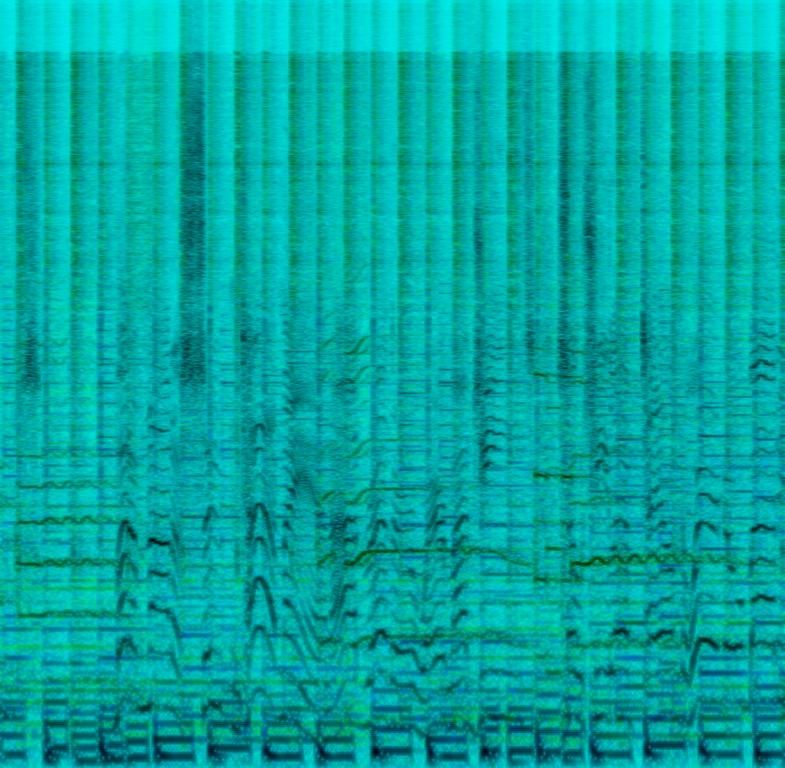
This is a country folk song with a generally positive, cheerful and joyful vibe to it. The singer is a man with an elderly voice that has a quality that sounds like a gurgle. His style of singing and the content of lyrics and melody are similar to hearing a story being told. There aren't really any rhyming lyrics - it's more like he is telling a story in song form. There are licks being played on an electric guitar, as well as certain motifs on the violin  in between particular phrases by the singer.